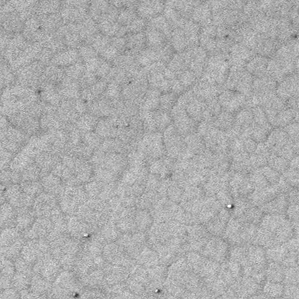
Label: frost